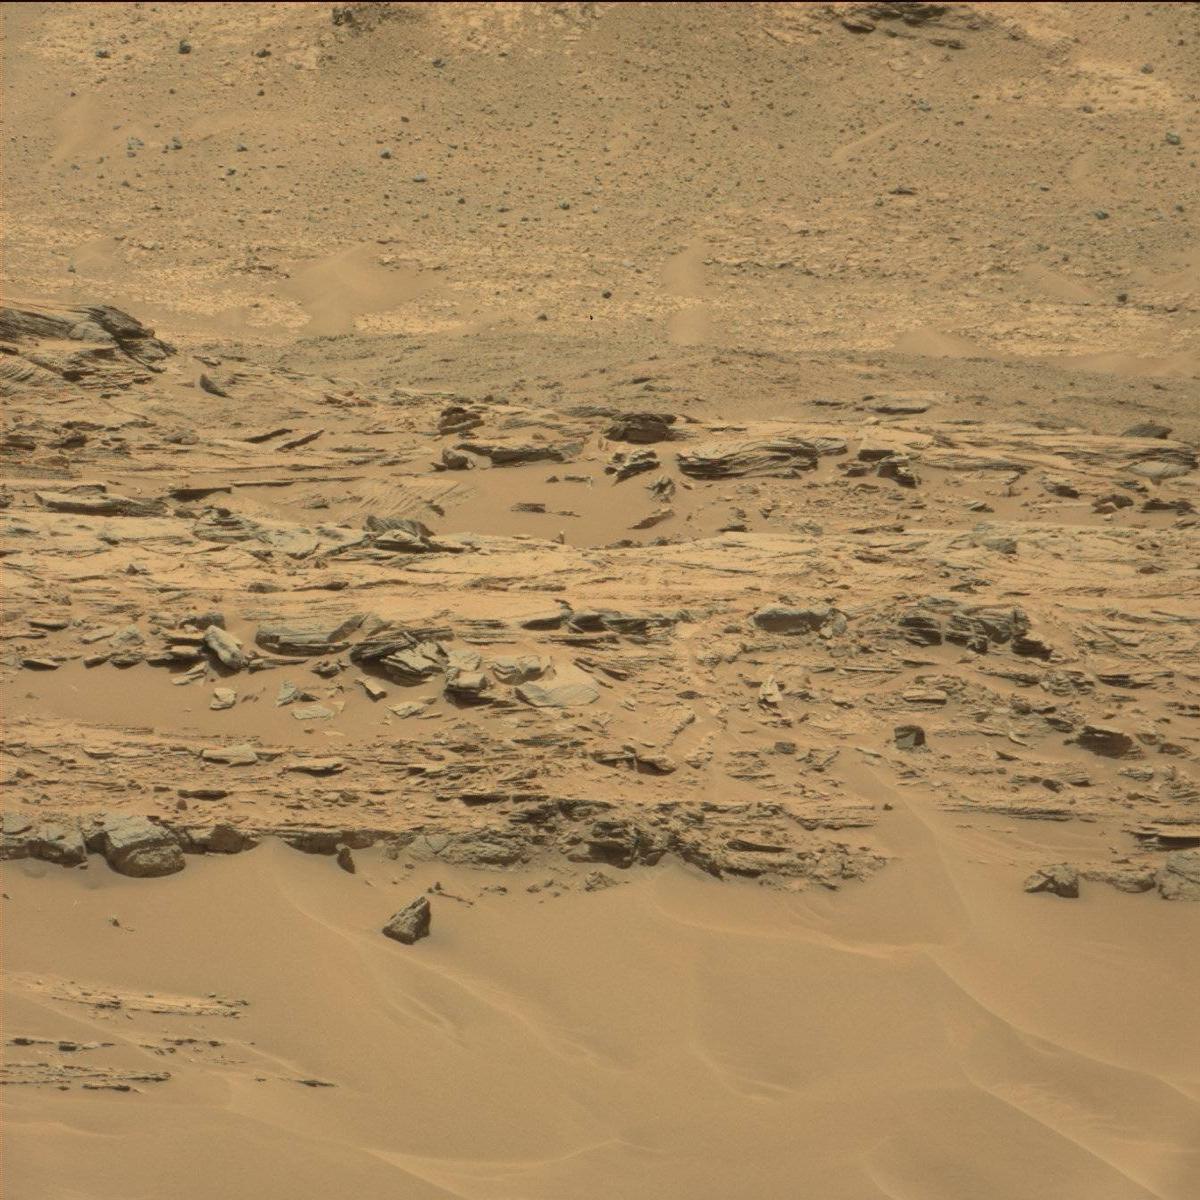
Terrain classes present: Bedrock, Sand / Soil